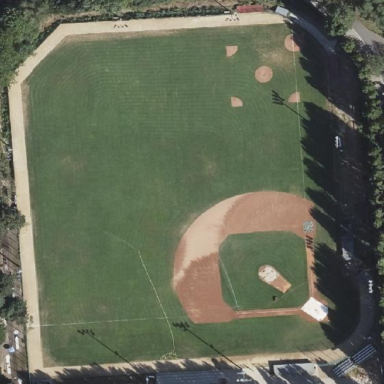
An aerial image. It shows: Grass pitch used for baseball.